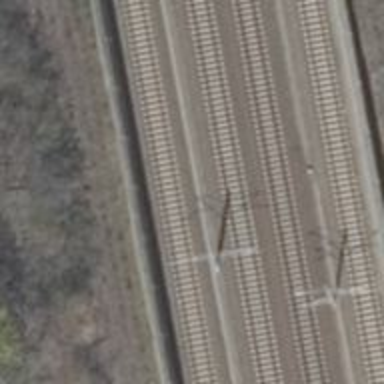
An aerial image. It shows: Electrified contact line.